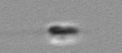
Label: flagellate_morphotype3